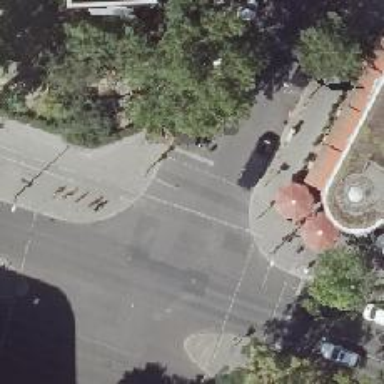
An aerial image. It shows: Road crossing with traffic signals.